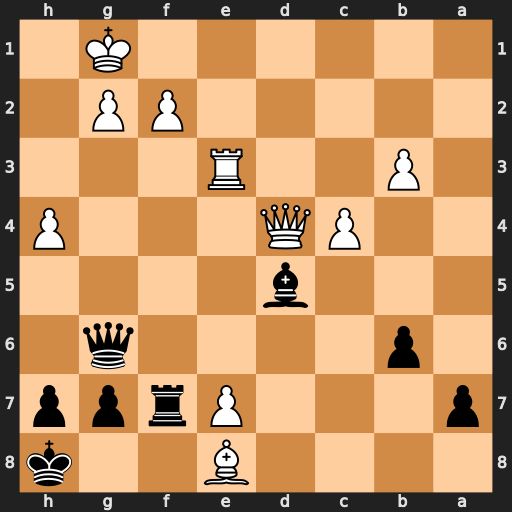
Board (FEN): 4B2k/p3Prpp/1p4q1/3b4/2PQ3P/1P2R3/5PP1/6K1
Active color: b
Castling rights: -
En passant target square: -
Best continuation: Qxg2#